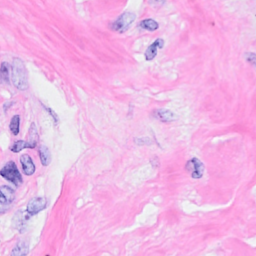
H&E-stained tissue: Breast